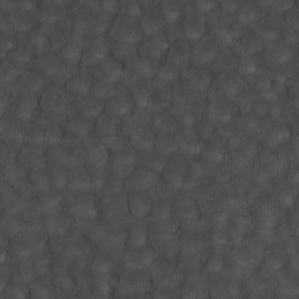
Label: non_frost